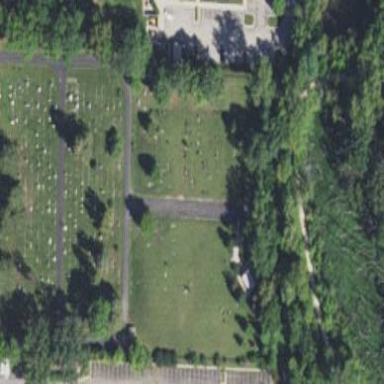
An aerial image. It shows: Cemetery.